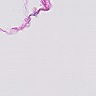
Metastatic tissue present: no